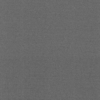
Label: dusty